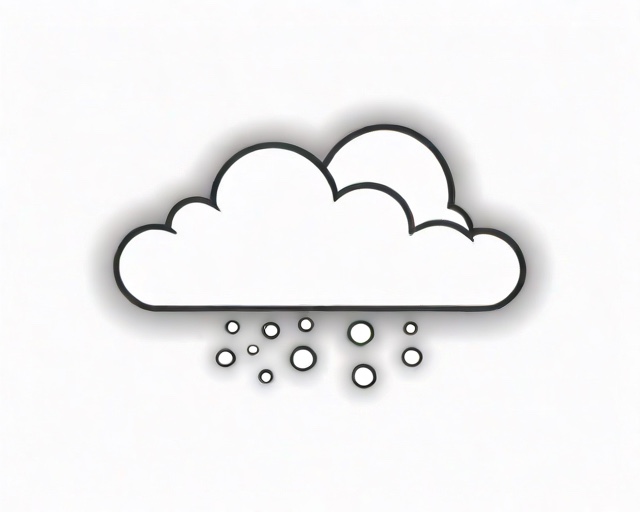
Category: Winter